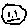
Label: circle